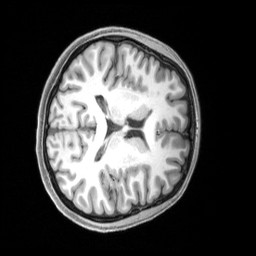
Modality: T1w
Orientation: axial
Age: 24
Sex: female
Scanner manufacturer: siemens
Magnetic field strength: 3 T
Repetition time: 2.4 s
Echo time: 0.00219 s